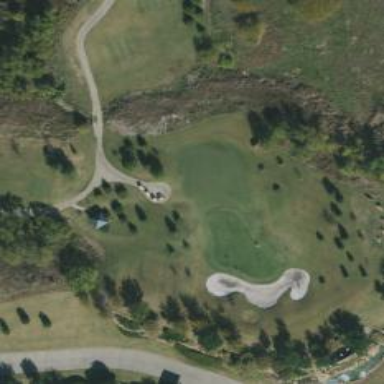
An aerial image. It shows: View of golf hole.